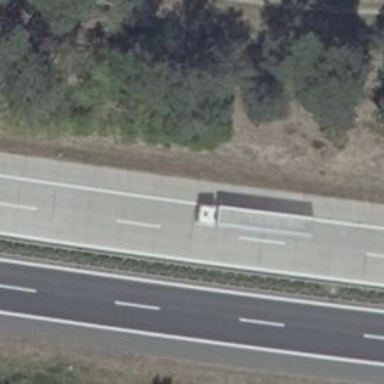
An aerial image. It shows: Motorway with concrete surface.